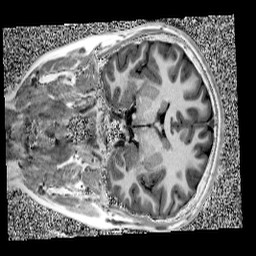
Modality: UNIT1
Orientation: coronal
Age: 11
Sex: male
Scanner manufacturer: siemens
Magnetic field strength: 3 T
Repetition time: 4 s
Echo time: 0.00303 s